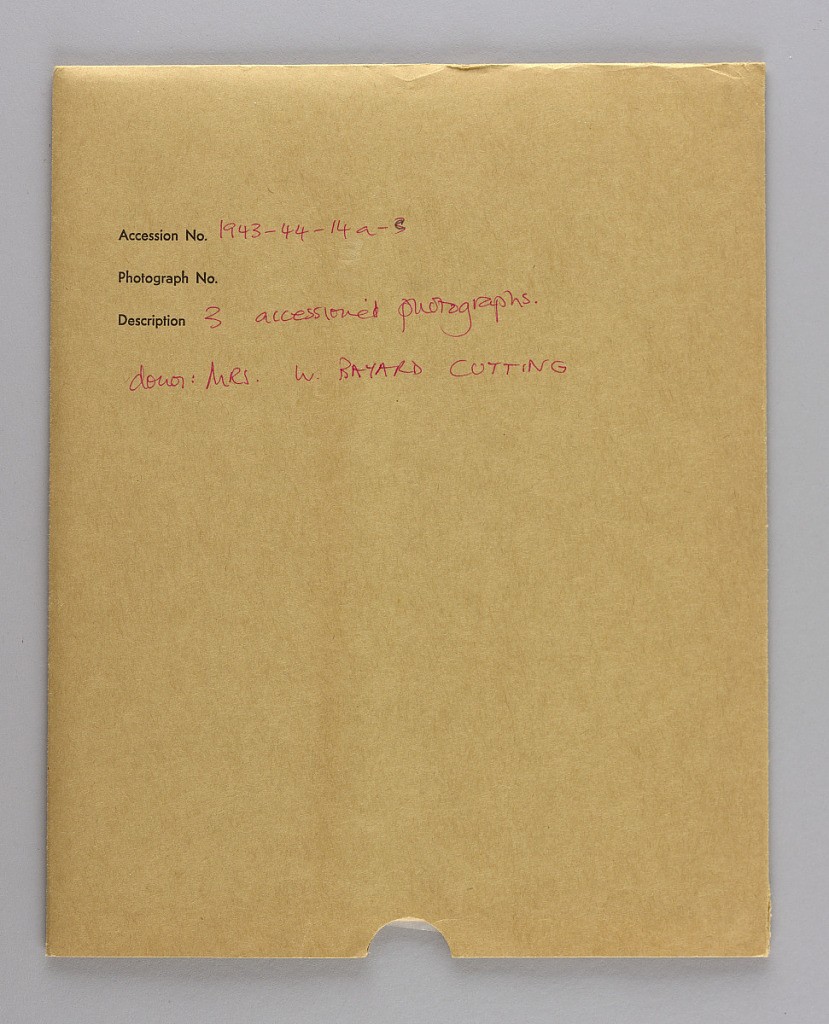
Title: Photographs in a brown paper envelope (3)
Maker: Sybil Carter Indian Mission and Lace Industry Association
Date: ca. 1900
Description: Photograph of Miss Sybil Carter (1943-44-14-a), an Episcopalian missionary who taught lace making to American Indian women starting in the late nineteenth century. Photograph of six lacemakers with a large lace table cover (1943-44-14-b). Photograph of lacemakers with their children in front of the mission house (1943-44-14-c).